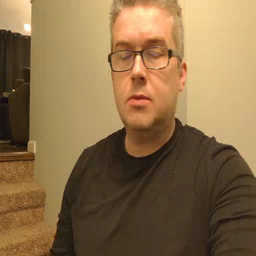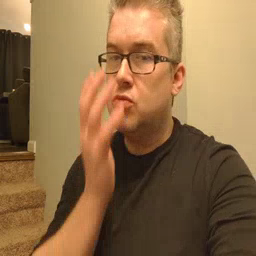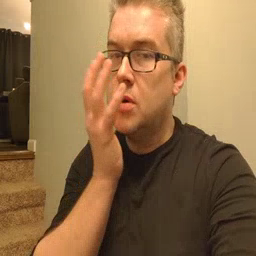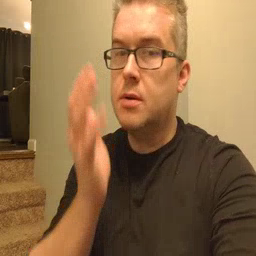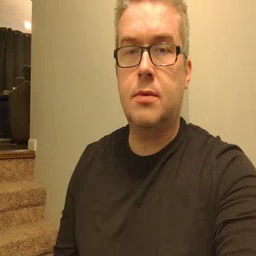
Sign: grass